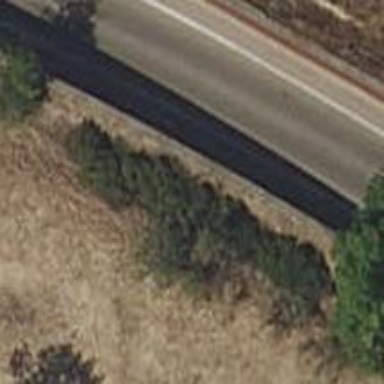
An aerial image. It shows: Service road.